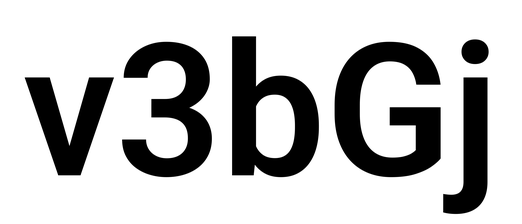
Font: Roboto_SemiBold